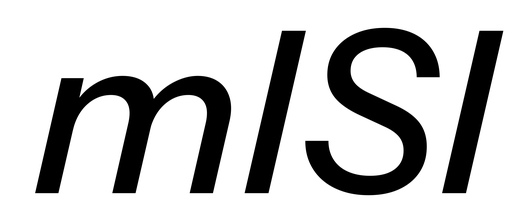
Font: InstrumentSans-Italic_Medium_Italic